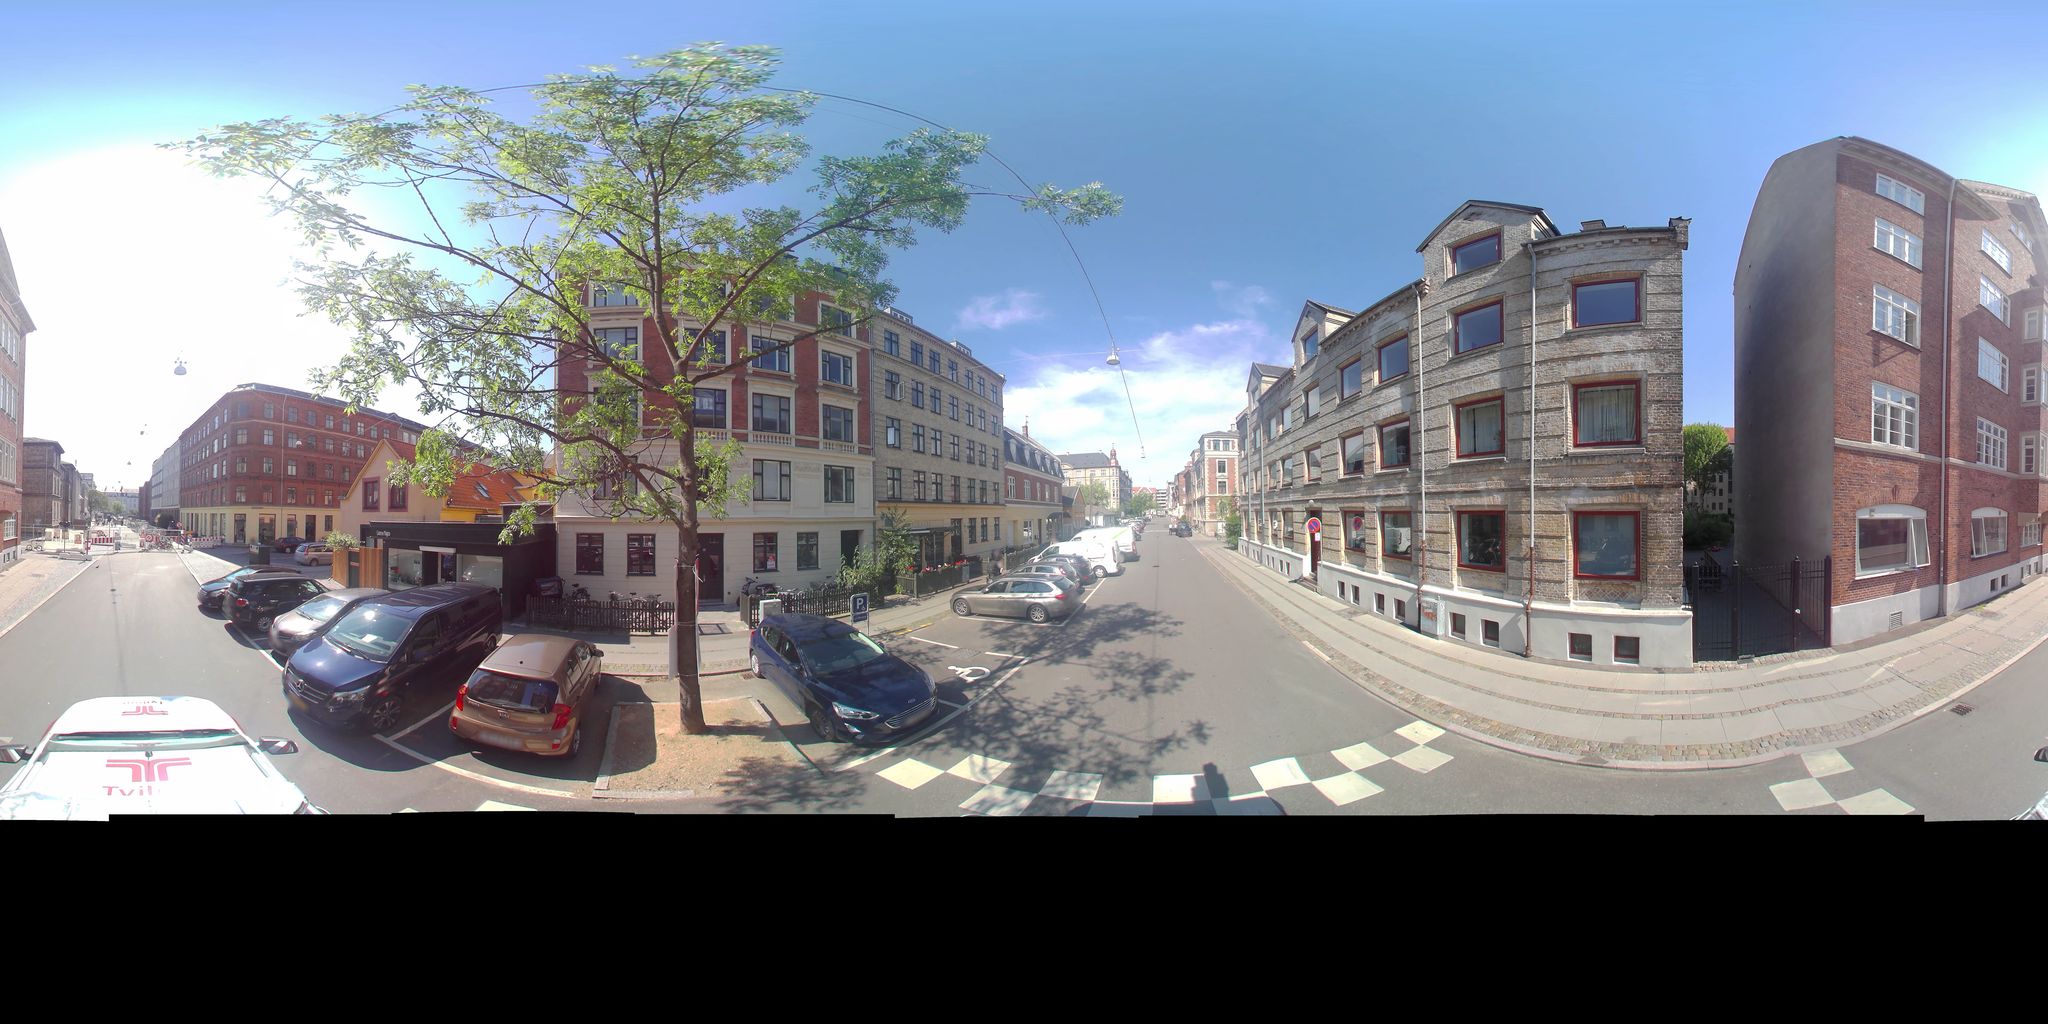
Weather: clear
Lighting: day
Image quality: good
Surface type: cycling surface
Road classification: residential
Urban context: urban centre
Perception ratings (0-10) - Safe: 4.93, Lively: 7.64, Beautiful: 7.57, Boring: 8.03, Depressing: 2.76, Wealthy: 2.14